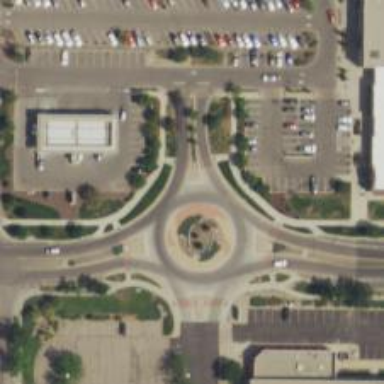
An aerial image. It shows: Secondary road made of asphalt leading to roundabout.